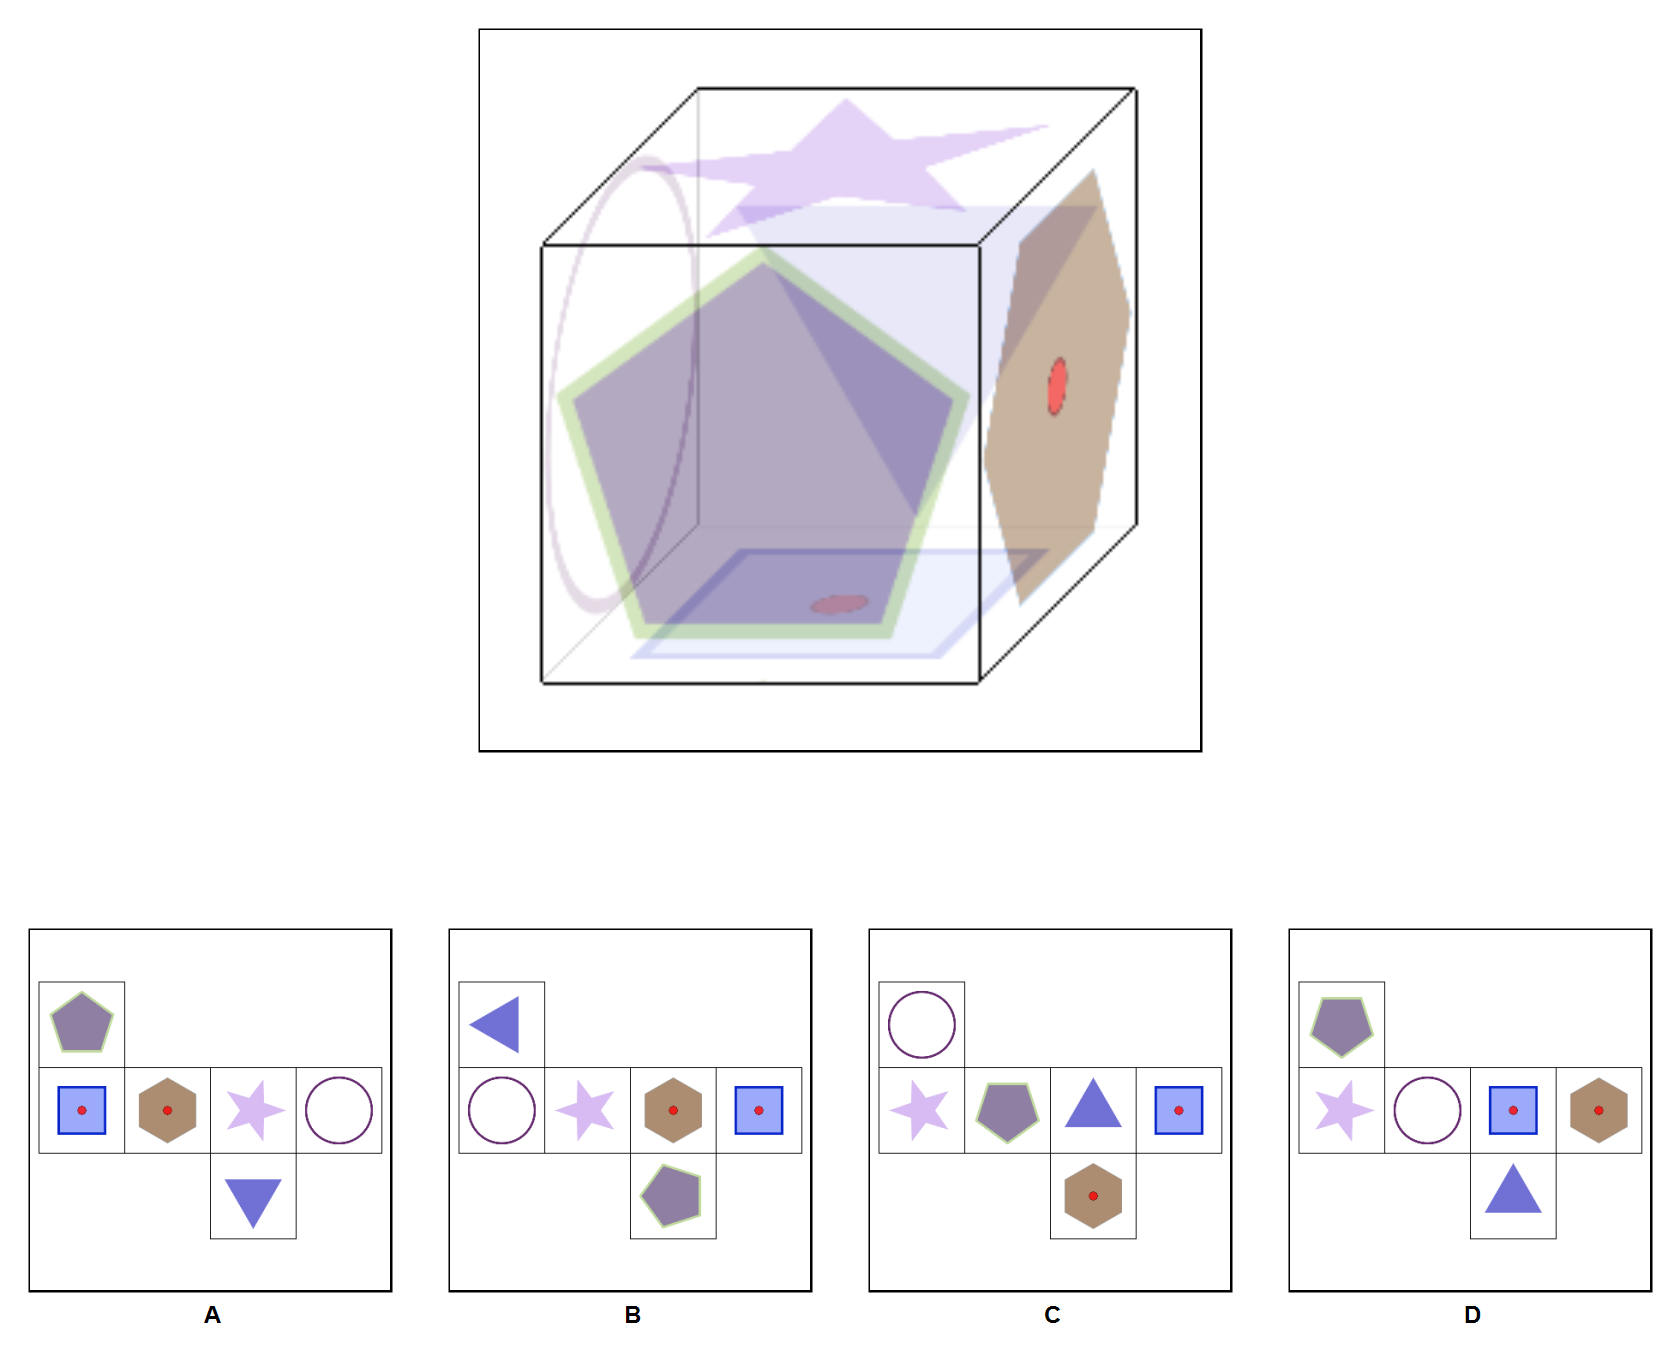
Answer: C